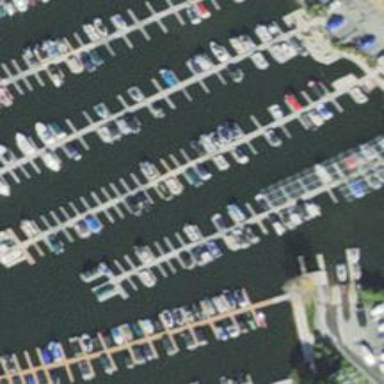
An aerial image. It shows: Man-made pier.